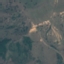
Land use / land cover class: Pasture